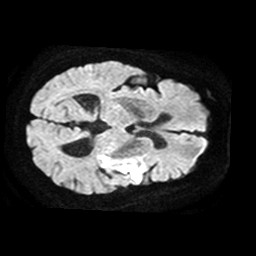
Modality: TRACE
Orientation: axial
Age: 77
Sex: female
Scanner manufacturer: philips
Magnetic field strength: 1.5 T
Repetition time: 3.54 s
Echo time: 0.09411 s